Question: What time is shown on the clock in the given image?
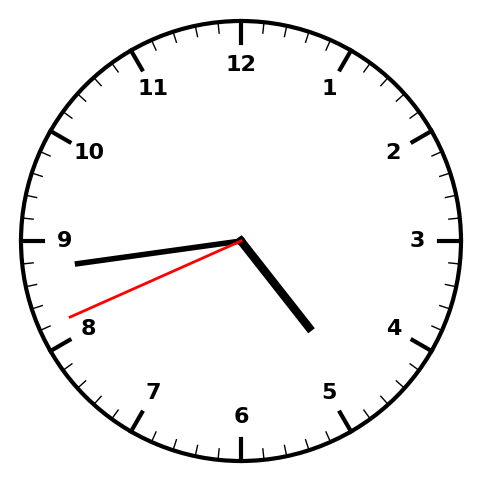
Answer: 04:43:41